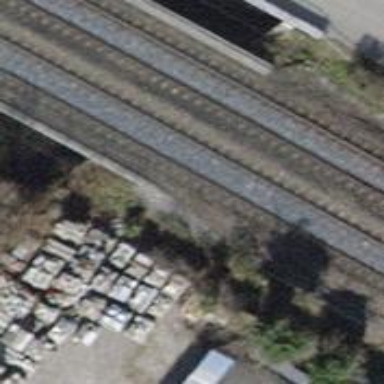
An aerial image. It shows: Bridge with electrified rail tracks and contact line.